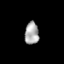
Tissue: prostate
Cell type: T cells
Senescence score: 0.3115
Nuclear area (px): 306
Mean DAPI intensity: 169.474